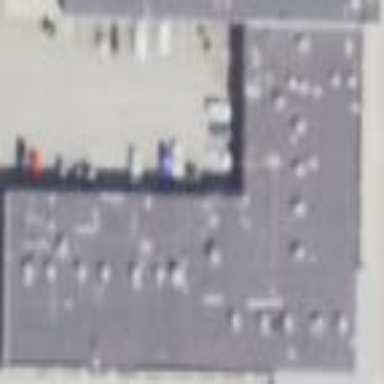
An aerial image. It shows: Retail building.